Field crop: tomato
Growth stage: 1
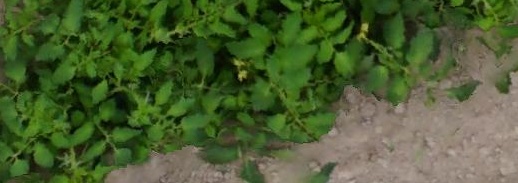
Species: tomato